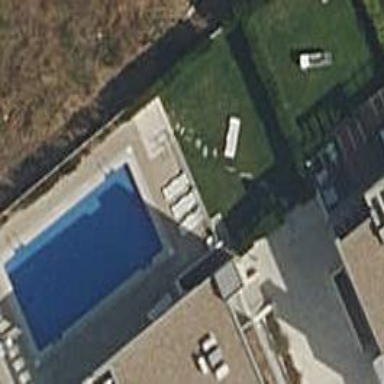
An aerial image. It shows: Swimming pool located in leisure land.